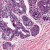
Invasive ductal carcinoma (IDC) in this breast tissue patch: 0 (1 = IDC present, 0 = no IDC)